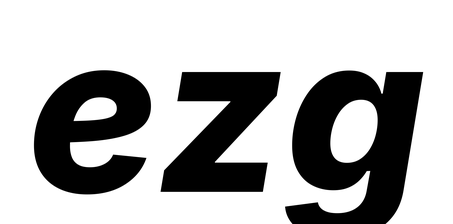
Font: Inter-Italic_ExtraBold_Italic